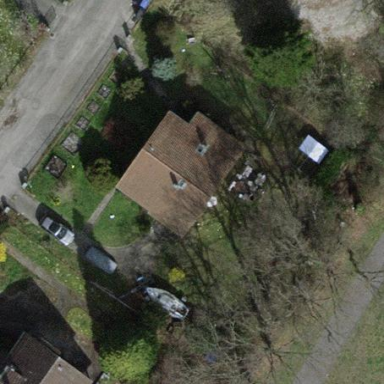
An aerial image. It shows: Garden enclosed by fence.